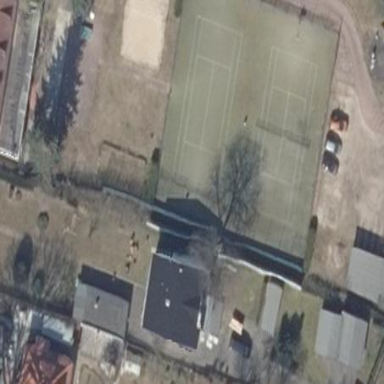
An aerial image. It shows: Tennis court on the leisure land pitch.